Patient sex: M
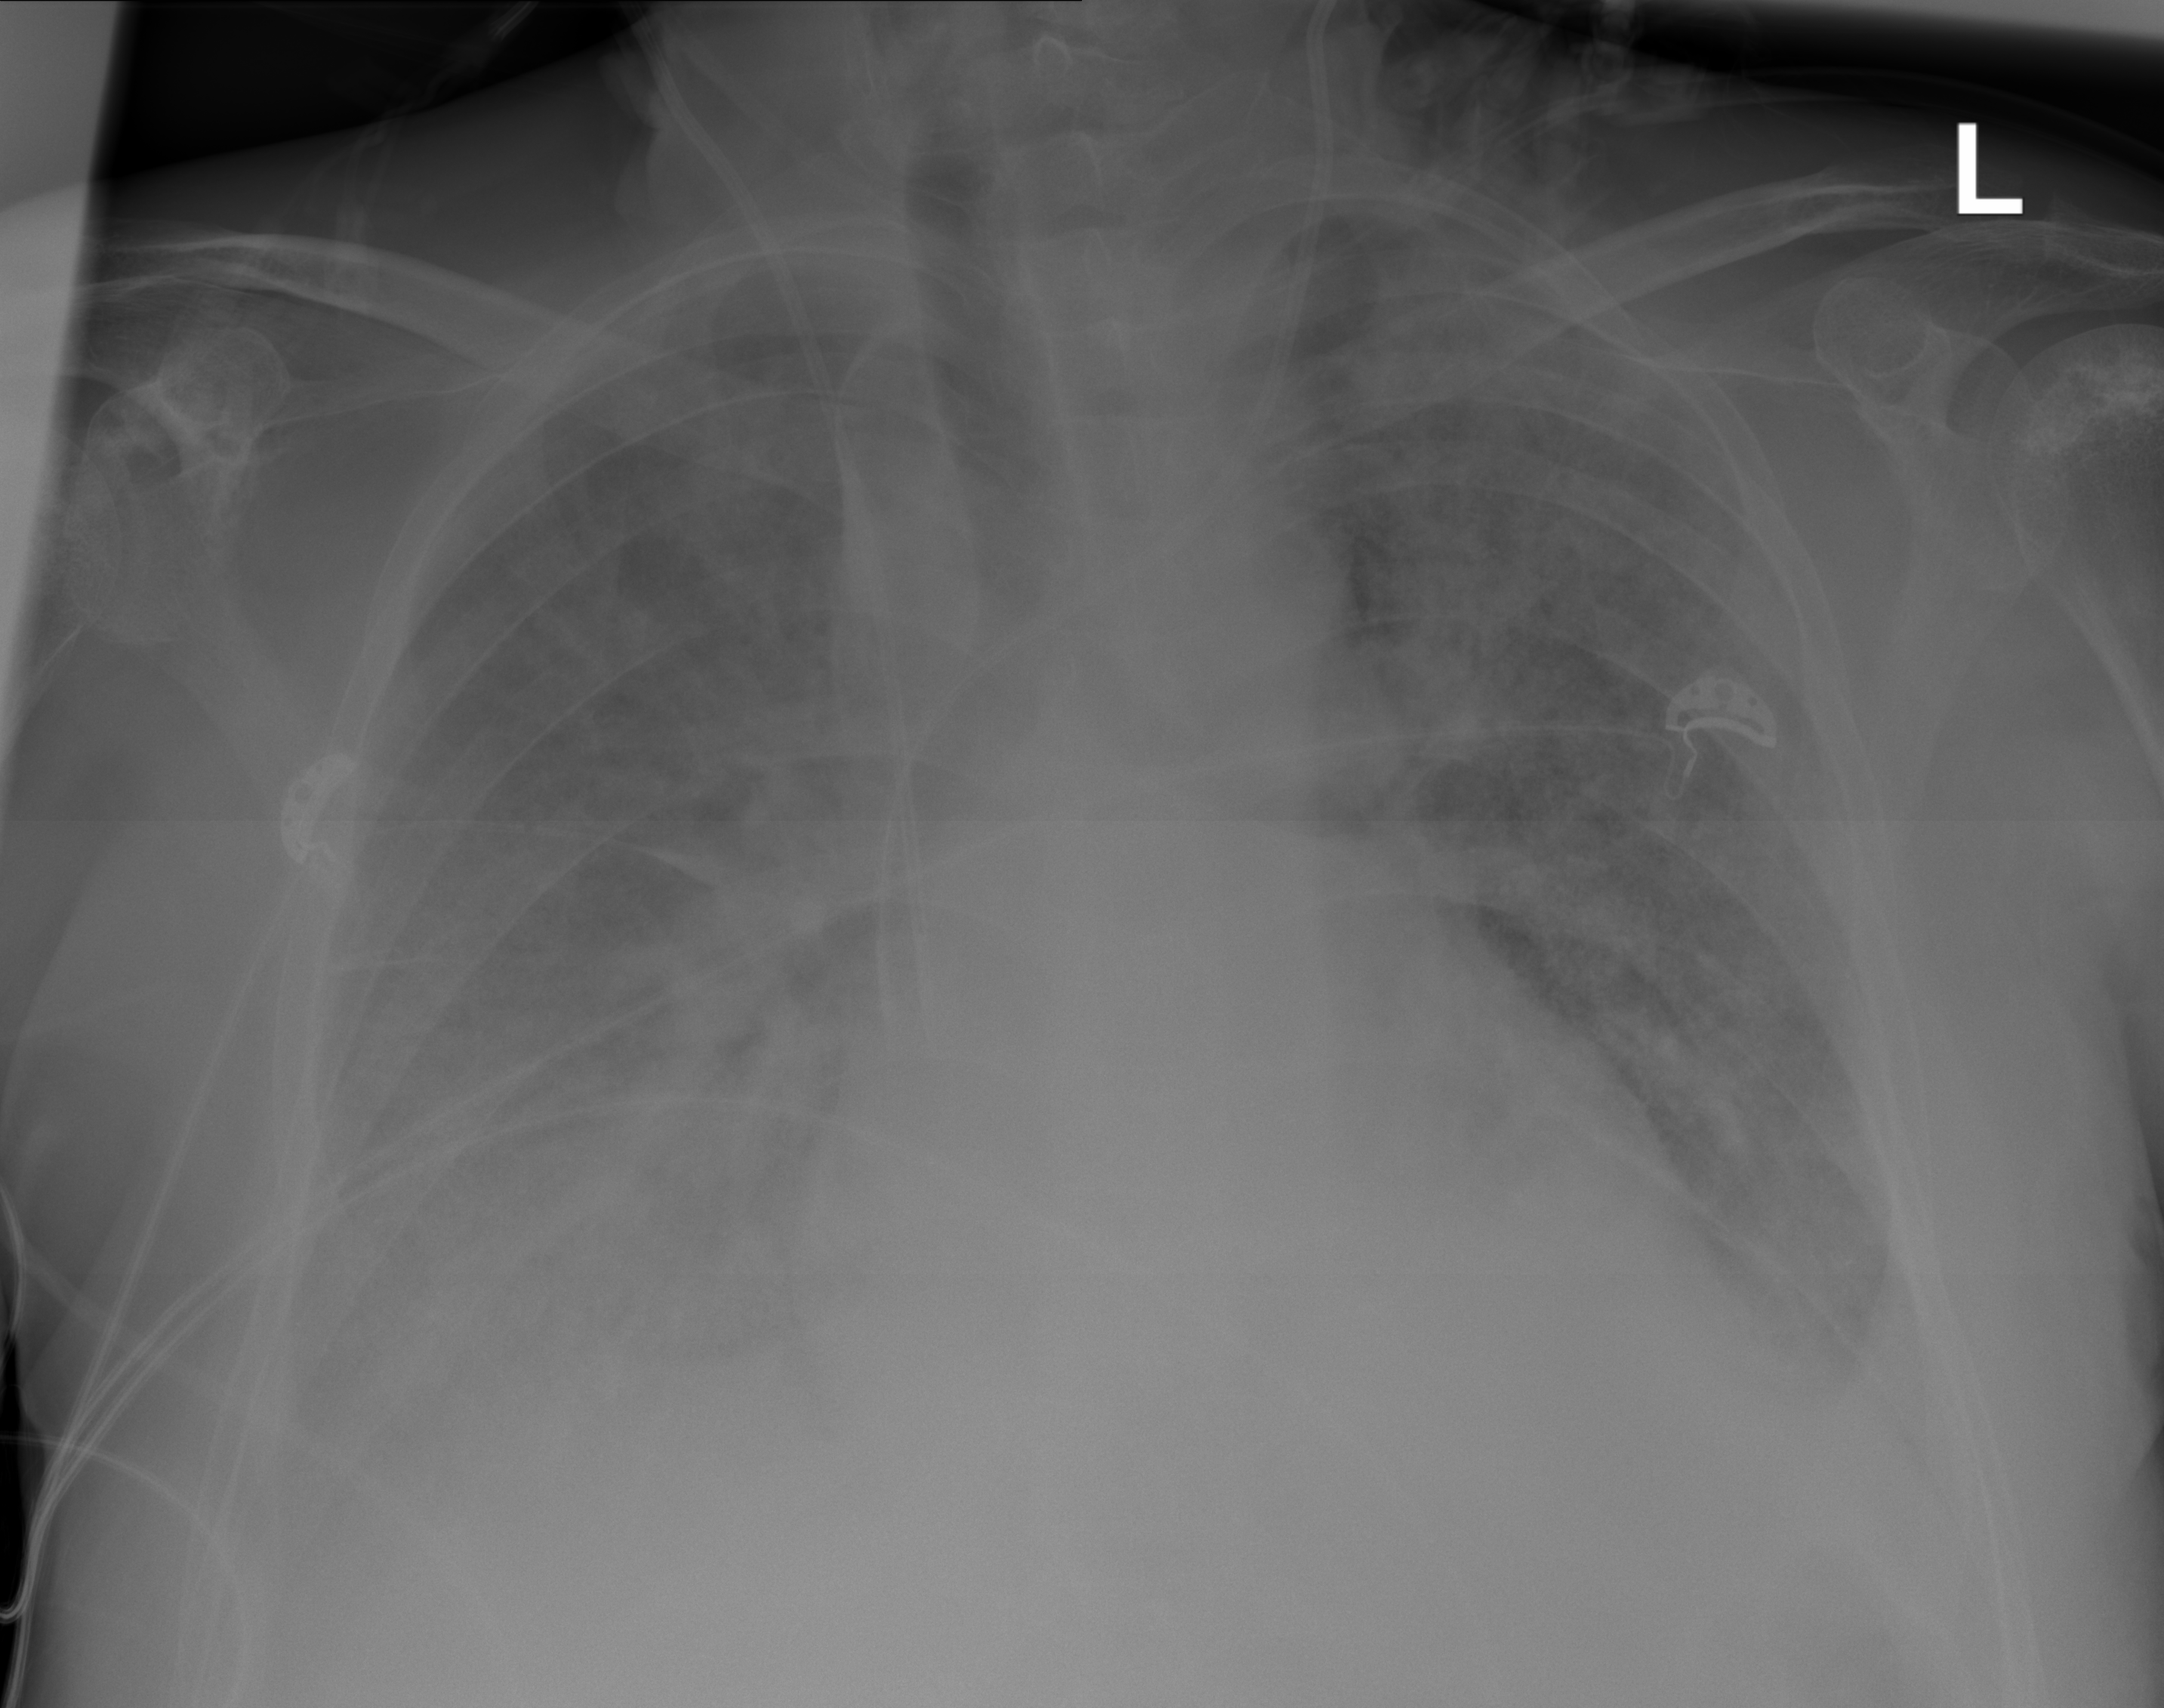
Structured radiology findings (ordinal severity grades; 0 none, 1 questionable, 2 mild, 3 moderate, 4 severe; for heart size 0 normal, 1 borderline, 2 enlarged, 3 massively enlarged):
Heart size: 1
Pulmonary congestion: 2
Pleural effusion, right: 3
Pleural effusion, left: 2
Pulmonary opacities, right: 3
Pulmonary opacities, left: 3
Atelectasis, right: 3
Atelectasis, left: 2